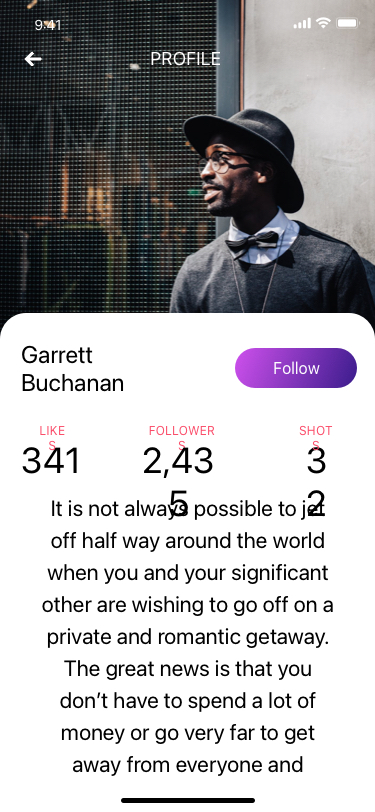
Text in this UI design:
Garrett
Buchanan
followers
2,435
32
shots
341
likes
It is not always possible to jet off half way around the world when you and your significant other are wishing to go off on a private and romantic getaway.
The great news is that you don’t have to spend a lot of money or go very far to get away from everyone and everything.
PROFILE